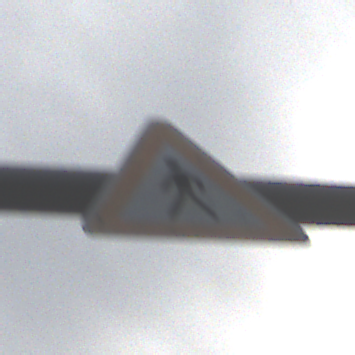
Verkehrszeichen: FussgaengerRechts
Umgebung: Outdoor, RoadRail
Tageszeit: MorningAfternoon
Wetter: PartlyCloudy
Licht: Natural
Jahreszeit: NotSpecified
Kontrast: LowContrast